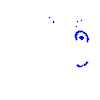
Particle: proton